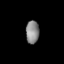
Tissue: lung
Cell type: Epithelial cells
Senescence score: 0.195
Nuclear area (px): 298
Mean DAPI intensity: 135.664